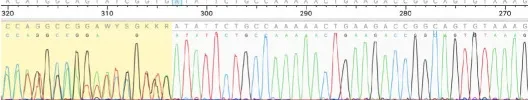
(B) Sanger sequencing of TRIM37 gene revealed the presence of the monoallelic NM_001320987.3 c.2357dupA (p. Asp786GlufsTer7), a duplication leading to a stop codon seven amino acids downstream.
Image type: chart (chart)